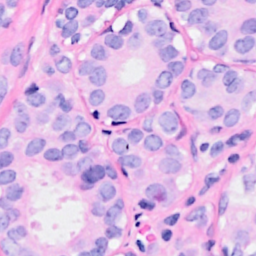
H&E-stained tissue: Breast